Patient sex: M
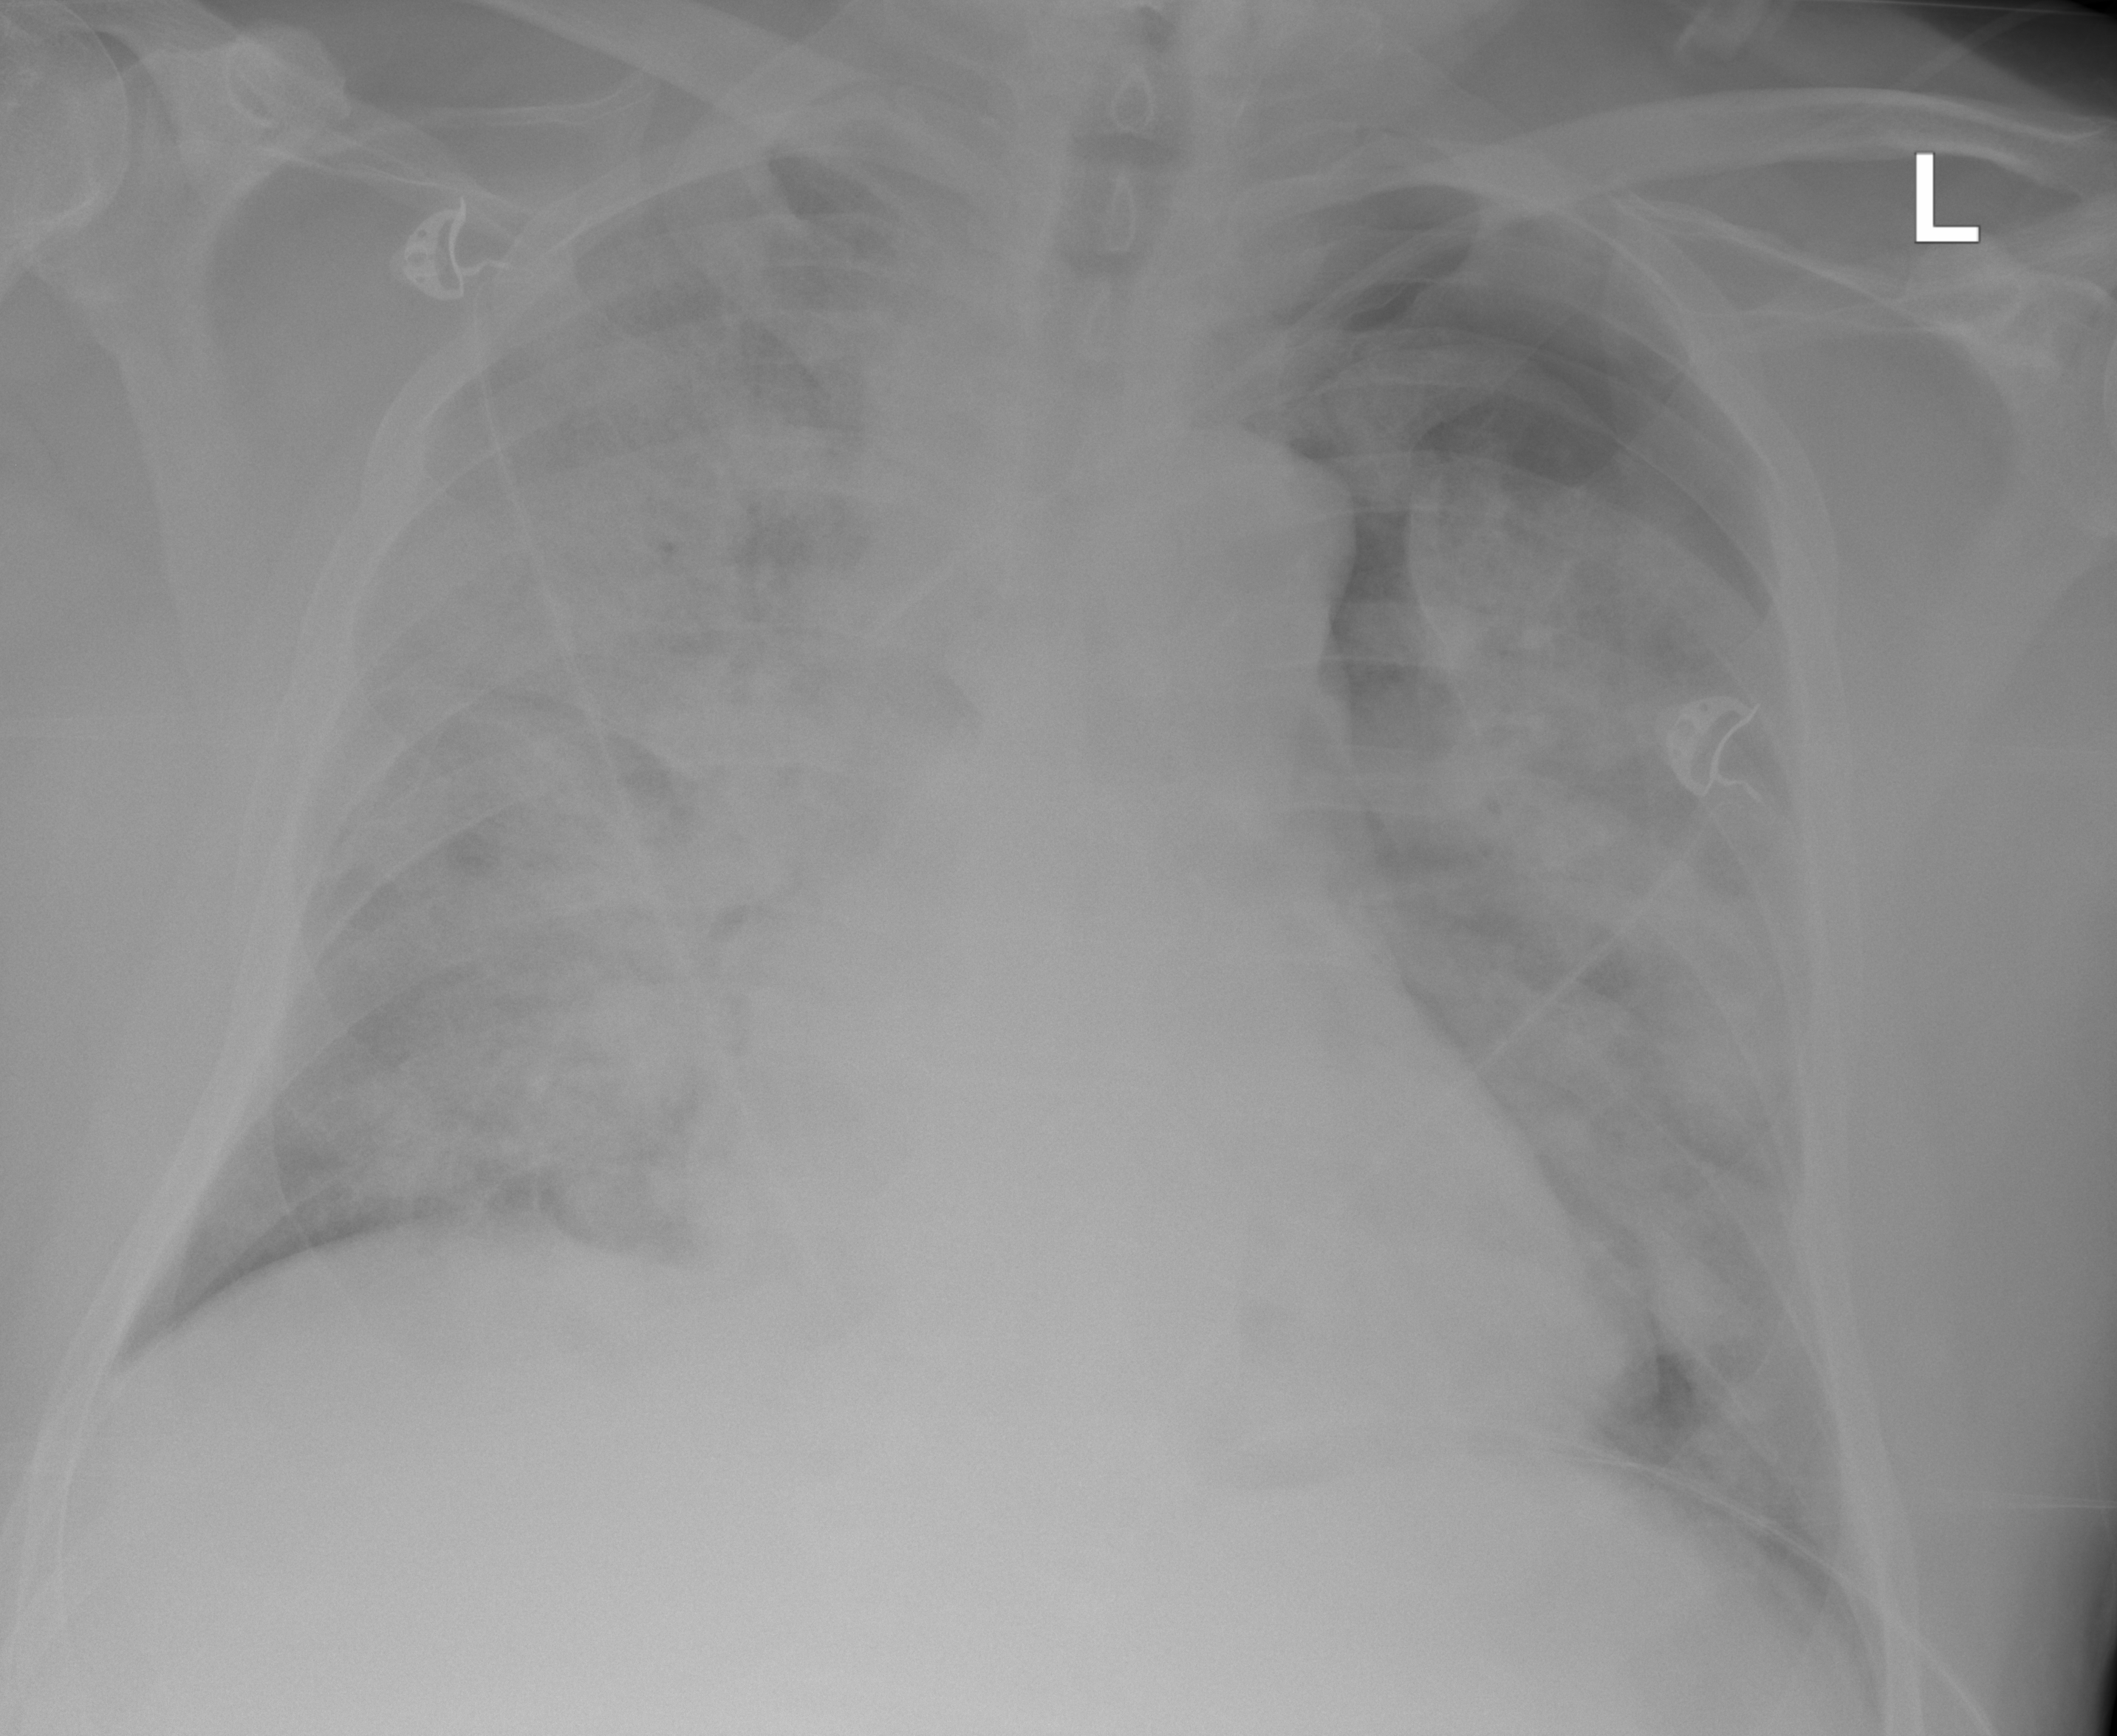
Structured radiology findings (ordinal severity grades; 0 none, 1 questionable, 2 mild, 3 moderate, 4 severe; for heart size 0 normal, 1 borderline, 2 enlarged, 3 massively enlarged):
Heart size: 2
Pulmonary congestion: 3
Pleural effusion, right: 0
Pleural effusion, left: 0
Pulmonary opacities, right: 3
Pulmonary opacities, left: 3
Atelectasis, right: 3
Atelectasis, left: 3